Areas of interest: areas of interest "Exhibition and Convention Center"
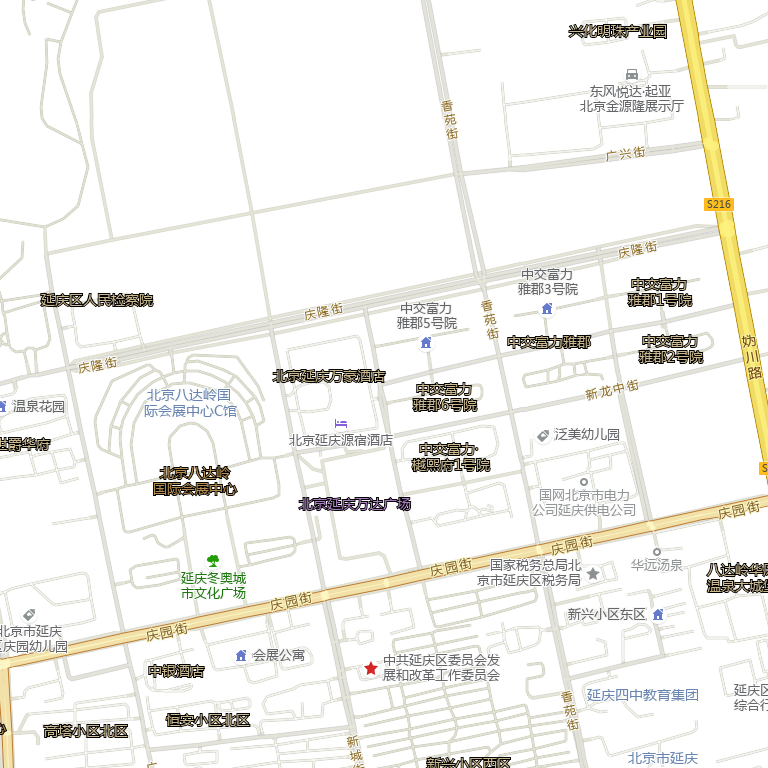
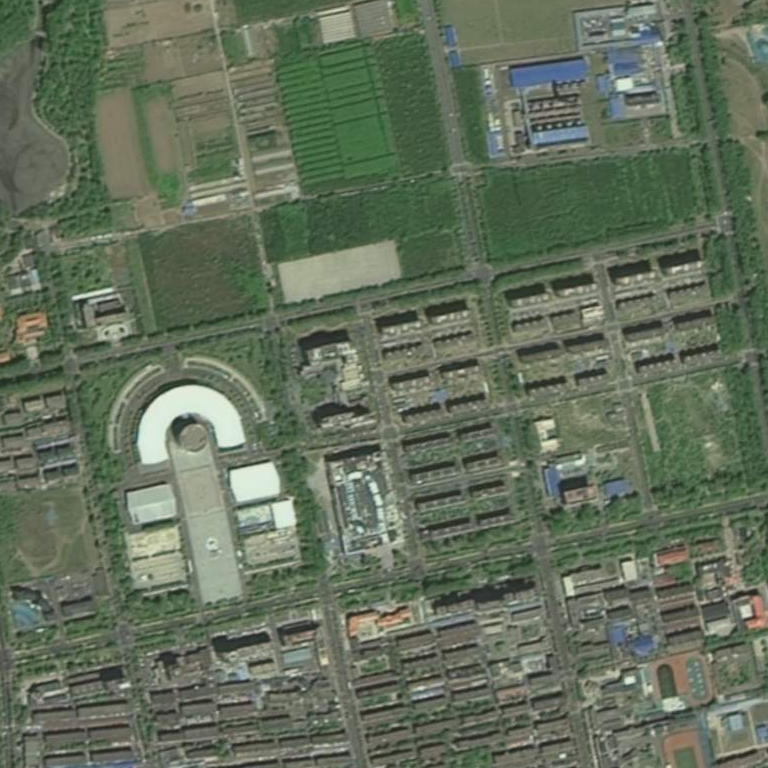